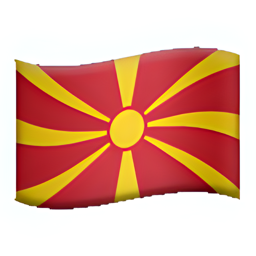
Name: flag for macedonia
Emoji: 🇰🇲
Group: Flags
Sub-group: country-flag